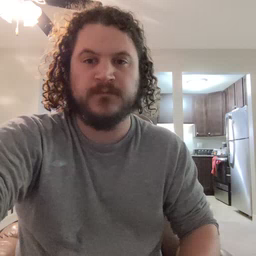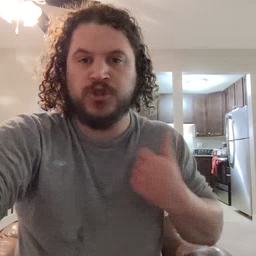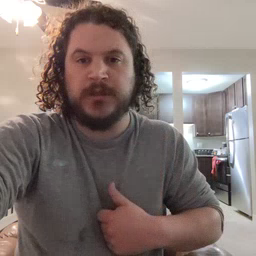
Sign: jacket